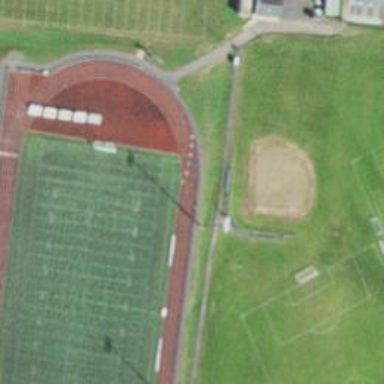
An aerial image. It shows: American football pitch with artificial turf.